Question: I recently updated my Parse SDK to and 'Facebook SDK' to , but for getting user data a code that was working in Facebook SDK 3.22.2 is not working in Facebook SDK 4.1. I'm getting error:
> Unknown type name 'FBRequest'; did you mean 'SKRequest'?

'''
- (void)requestFacebook:(PFUser *)user
{
FBRequest *request = [FBRequest requestForMe];
[request startWithCompletionHandler:^(FBRequestConnection *connection, id result, NSError *error)
{
if (error == nil)
{
NSDictionary *userData = (NSDictionary *)result;
[self processFacebook:user UserData:userData];
}
else
{
[PFUser logOut];
[ProgressHUD showError:@"Failed to fetch Facebook user data."];
}
}];
}
'''
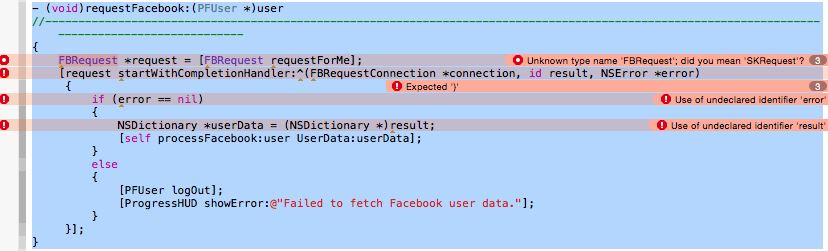
Answer: Thanks for help after verificationwith de link, my i changed my code into this one and worked fine but in iOS 8.1 it's no etch Facebook user data
'''
FBSDKGraphRequest *request = [[FBSDKGraphRequest alloc] initWithGraphPath:@"me"
parameters:nil];
[request startWithCompletionHandler:^(FBSDKGraphRequestConnection *connection, id result, NSError *error) {
if (error == nil)
{
NSDictionary *userData = (NSDictionary *)result;
[self processFacebook:user UserData:userData];
}
else
{
[PFUser logOut];
[ProgressHUD showError:@"Failed to fetch Facebook user data."];
}
}];
'''